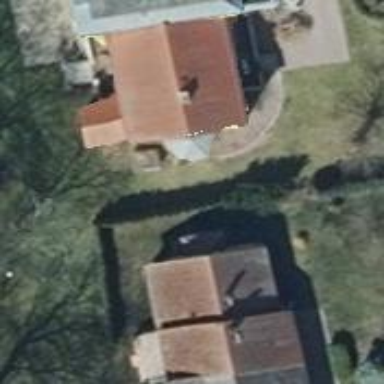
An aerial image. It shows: Residential building with gabled roof made of roof tiles. The roof orientation is across the building.